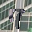
Label: 7